Question: For an iOS app I'm working on, all the images on the users device are displayed on one portion of the screen. The user should be able to drag those images to another portion of the screen to have them added to the set of images that will be used in the memory game.
Here's a screenshot in case my explanation is hard to visualize

When the user drags the image, what I would like to have happen is a slightly smaller semi-transparent version of that image is created that they drag down to the bottom, but the original image stays there. I can spawn the new image just fine and even assign a target that moves the new image. The problem I'm running into is in order to drag the new image the user has to lift their finger off the screen and start dragging again. I would like the new image to take the old images drag event over. This is the code I have right now.
'''
UIControl *mask = [[UIControl alloc]initWithFrame:frame];
[mask addSubview:img];
[mask addTarget:self action:@selector(dragExited:withEvent:) forControlEvents:UIControlEventTouchDragExit];
[scrImages addSubview:mask];
-(IBAction)dragExited:(id)sender withEvent:(UIEvent*)event
{
UIControl *control = sender;
[control resignFirstResponder];
UIImageView *img = [control.subviews objectAtIndex:0];
CGPoint point = [[[event allTouches]anyObject]locationInView:self.view];
UIControl *mask = [[UIControl alloc]initWithFrame:CGRectMake(0, 0, img.image.size.width, img.image.size.height)];
mask.center = point;
[mask addSubview:[[UIImageView alloc]initWithImage:img.image]];
[mask addTarget:mask action:@selector(removeFromSuperview) forControlEvents:UIControlEventTouchUpInside];
[self.view addSubview:mask];
[mask addTarget:self action:@selector(thumbnailMoved:withEvent:) forControlEvents:UIControlEventTouchDragInside];
[mask touchesMoved:nil withEvent:nil];
}
-(IBAction)thumbnailMoved:(id)sender withEvent:(UIEvent*)event
{
UIControl *control = sender;
CGPoint point = [[[event allTouches]anyObject]locationInView:self.view];
control.center = point;
}
'''
I tried to start the dragging process by calling '[mask touchesMoved:nil withEvent:nil];' but that doesn't seem to work. Any ideas?
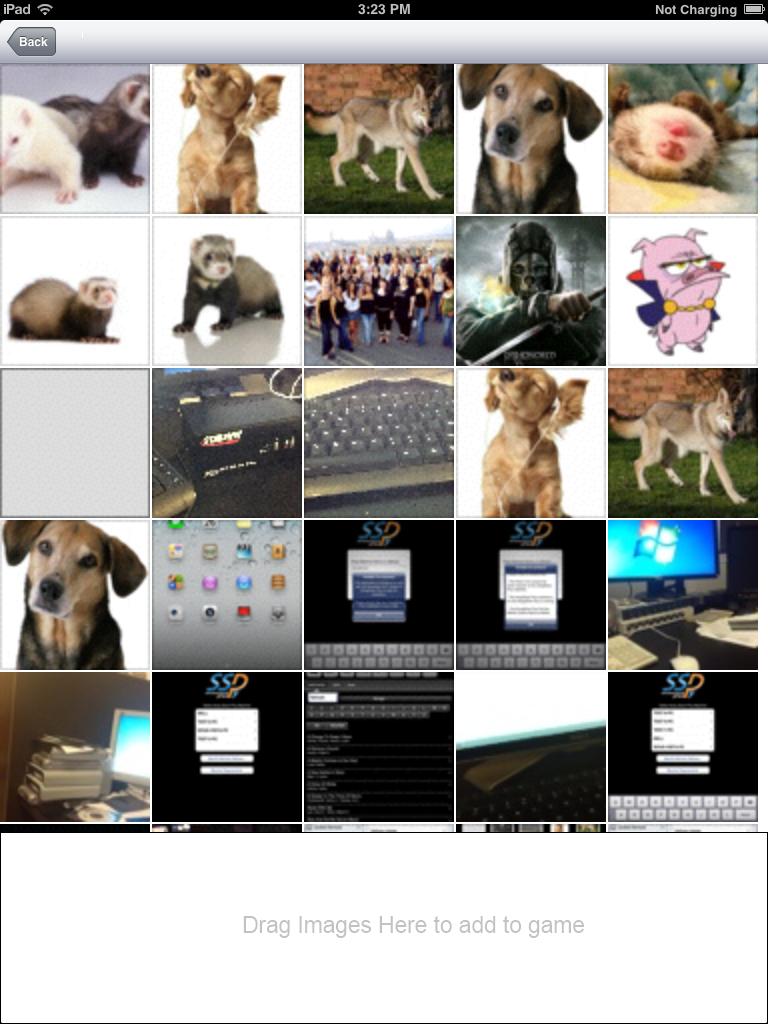
Answer: I'm going to answer this with a different technique, <URL>. I don't use your technique, so I can't speak to it, but I use the following all the time:
'''
UIPanGestureRecognizer *pan;
pan = [[UIPanGestureRecognizer alloc] initWithTarget:self action:@selector(handlePanImage:)];
image01.userInteractionEnabled = YES;
[self.image01 addGestureRecognizer:pan];
pan = [[UIPanGestureRecognizer alloc] initWithTarget:self action:@selector(handlePanImage:)];
image02.userInteractionEnabled = YES;
[self.image02 addGestureRecognizer:pan];
'''
And then I have the handler:
'''
- (void)handlePanImage:(UIPanGestureRecognizer *)sender
{
static CGPoint originalCenter;
static UIImageView *imageview;
if (sender.state == UIGestureRecognizerStateBegan)
{
UIImageView *selectedImageView = (UIImageView *) sender.view;
imageview = [[UIImageView alloc] initWithFrame:selectedImageView.frame];
imageview.image = selectedImageView.image;
imageview.alpha = 0.8;
[sender.view.superview addSubview:imageview];
originalCenter = imageview.center;
}
else if (sender.state == UIGestureRecognizerStateChanged)
{
CGPoint translation = [sender translationInView:sender.view.superview];
imageview.center = CGPointMake(originalCenter.x + translation.x, originalCenter.y + translation.y);
}
else if (sender.state == UIGestureRecognizerStateEnded)
{
[imageview removeFromSuperview];
imageview = nil;
CGPoint translation = [sender translationInView:sender.view.superview];
// do whatever you want to at the end, in this case, animating the moving
// of the old image to the new location. perhaps you don't want to move your
// old image, but leave it there, maybe you just want to change the alpha of
// what you dragged back to 1.0 and snap it into place. Just do whatever you
// want here. Note, in this latter scenario, if you want to be able to drag
// the new image back out, you'll have to create a new pan gesture recognizer
// for it.
[UIView animateWithDuration:0.2
animations:^{
sender.view.center = CGPointMake(originalCenter.x + translation.x, originalCenter.y + translation.y);;
}];
}
else if (sender.state == UIGestureRecognizerStateCancelled || sender.state == UIGestureRecognizerStateFailed)
{
[imageview removeFromSuperview];
imageview = nil;
}
}
'''
You can also, rather than creating a new gesture recognizer for each image, just create one on the parent view, detect which image you're over, and then carry on. That might look like:
'''
UIPanGestureRecognizer *pan = [[UIPanGestureRecognizer alloc] initWithTarget:self action:@selector(handlePanSuperView:)];
[self.view addGestureRecognizer:pan];
'''
And then:
'''
- (void)handlePanSuperView:(UIPanGestureRecognizer *)sender
{
static CGPoint originalCenter;
static UIImageView *selectedImageView = nil;
static UIImageView *draggedImageView = nil;
if (sender.state == UIGestureRecognizerStateBegan)
{
selectedImageView = nil;
CGPoint location = [sender locationInView:sender.view];
for (UIImageView *imageview in _imageviews)
{
if (CGRectContainsPoint(imageview.frame, location))
selectedImageView = imageview;
}
if (selectedImageView)
{
draggedImageView = [[UIImageView alloc] initWithFrame:selectedImageView.frame];
draggedImageView.image = selectedImageView.image;
draggedImageView.alpha = 0.8;
[sender.view addSubview:draggedImageView];
originalCenter = selectedImageView.center;
}
}
else if (sender.state == UIGestureRecognizerStateChanged && selectedImageView)
{
CGPoint translation = [sender translationInView:sender.view];
draggedImageView.center = CGPointMake(originalCenter.x + translation.x, originalCenter.y + translation.y);
}
else if (sender.state == UIGestureRecognizerStateEnded && selectedImageView)
{
[draggedImageView removeFromSuperview];
draggedImageView = nil;
CGPoint translation = [sender translationInView:sender.view];
// do whatever you want to at the end, in this case, animating the moving of the old image
[UIView animateWithDuration:0.2
animations:^{
selectedImageView.center = CGPointMake(originalCenter.x + translation.x, originalCenter.y + translation.y);;
}];
}
else if ((sender.state == UIGestureRecognizerStateCancelled || sender.state == UIGestureRecognizerStateFailed) && selectedImageView)
{
[draggedImageView removeFromSuperview];
draggedImageView = nil;
}
}
'''